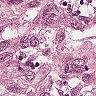
Metastatic tissue present: yes